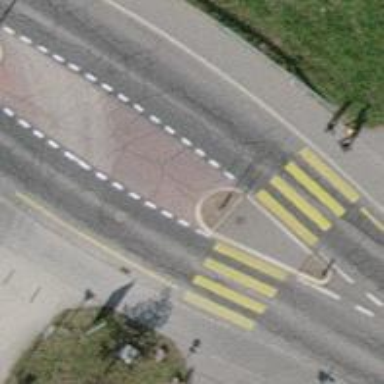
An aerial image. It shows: Zebra crossing on the road.